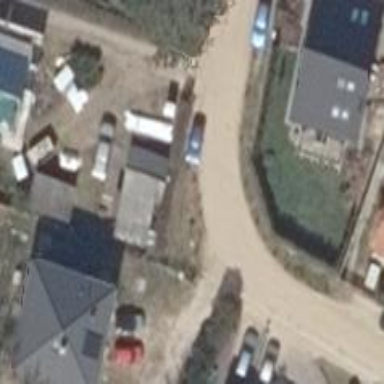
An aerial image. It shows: Driveway.